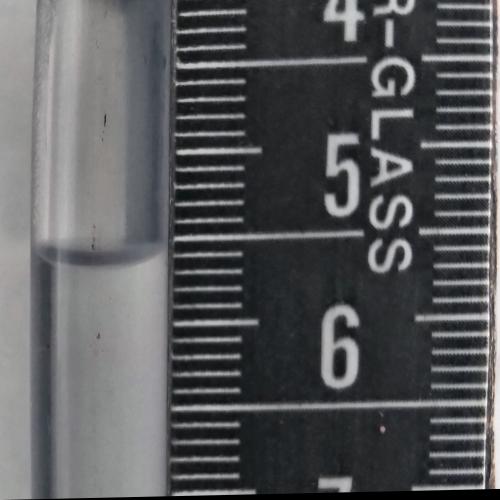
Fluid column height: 5.6 cm